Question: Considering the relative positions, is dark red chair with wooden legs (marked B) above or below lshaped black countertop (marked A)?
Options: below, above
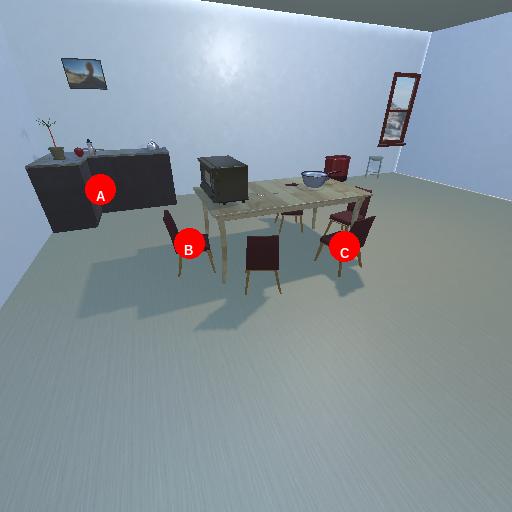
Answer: below